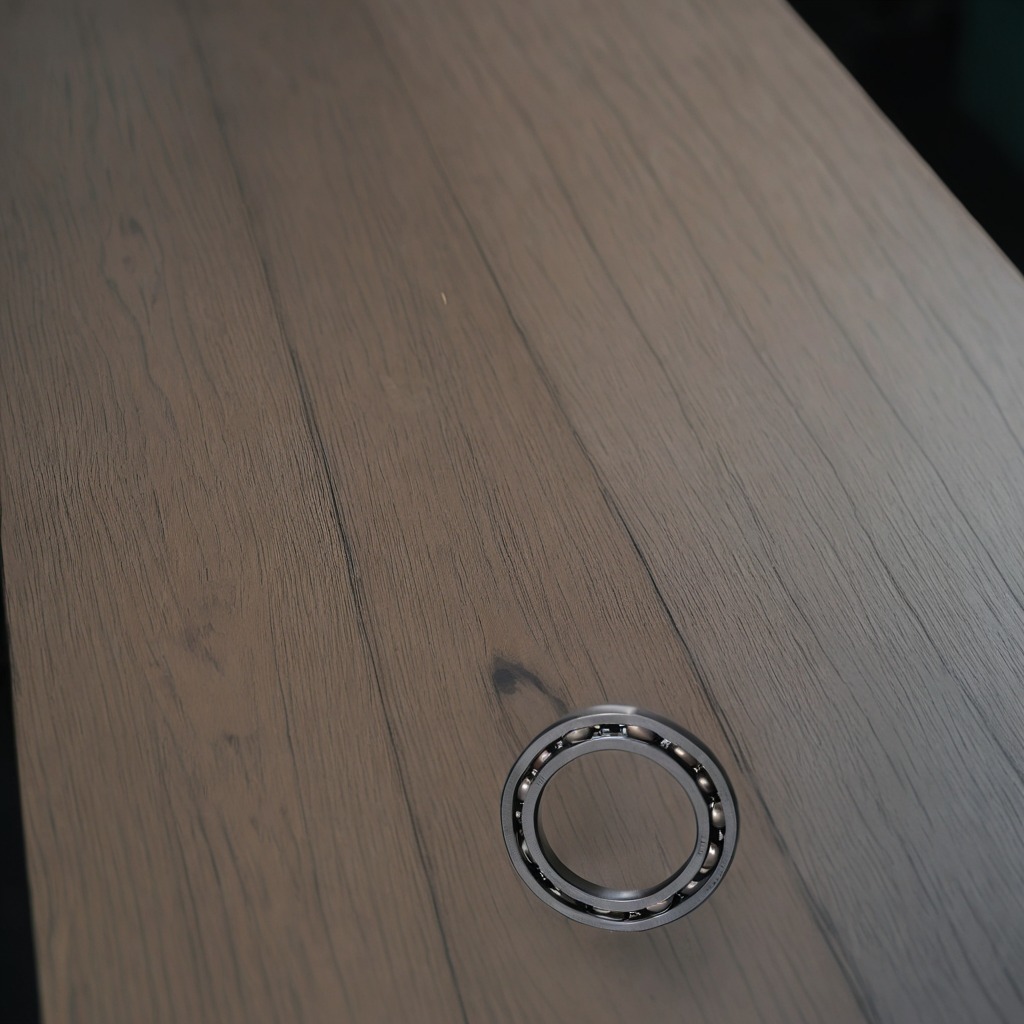
A metal ball bearing lies on the table in the garage.